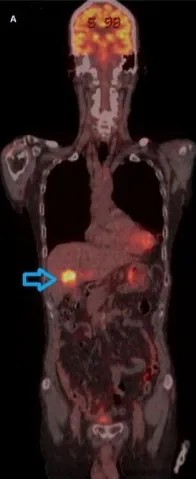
Positron emission tomography-computed tomography (PET-CT). A. Colon cancer (SUV; 12.6) without evidence of distant metastasis (cT3N0M0).
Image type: radiology (pet)